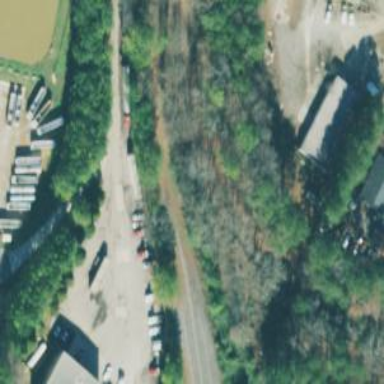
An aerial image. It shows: Rail spur service.